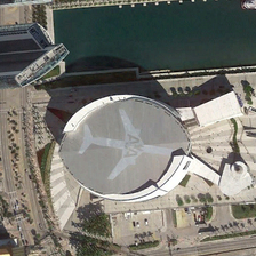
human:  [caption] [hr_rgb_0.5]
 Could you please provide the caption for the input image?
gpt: The big building is near the river.

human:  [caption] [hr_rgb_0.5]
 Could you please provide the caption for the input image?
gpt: A large building is near the river.

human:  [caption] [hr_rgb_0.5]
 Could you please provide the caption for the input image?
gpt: A large building is near a river.

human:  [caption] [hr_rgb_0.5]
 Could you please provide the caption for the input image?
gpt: Large buildings are close to the river.

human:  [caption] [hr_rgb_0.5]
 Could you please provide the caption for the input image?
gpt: A large building is near a river.